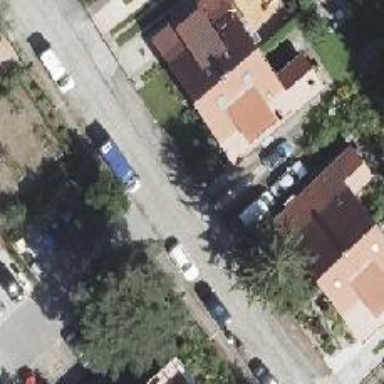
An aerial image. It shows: Residential road with sidewalks on both sides.